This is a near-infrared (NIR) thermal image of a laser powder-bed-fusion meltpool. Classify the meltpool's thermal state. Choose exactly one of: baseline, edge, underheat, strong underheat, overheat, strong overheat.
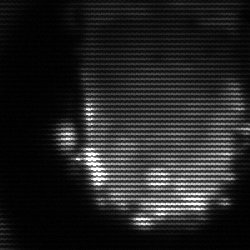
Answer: baseline